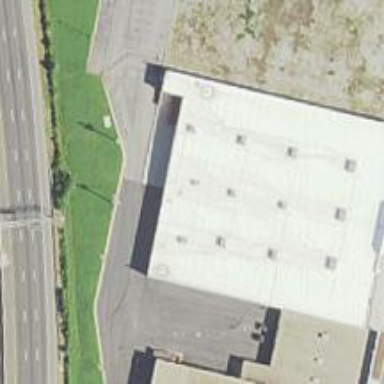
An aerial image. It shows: Retail building.